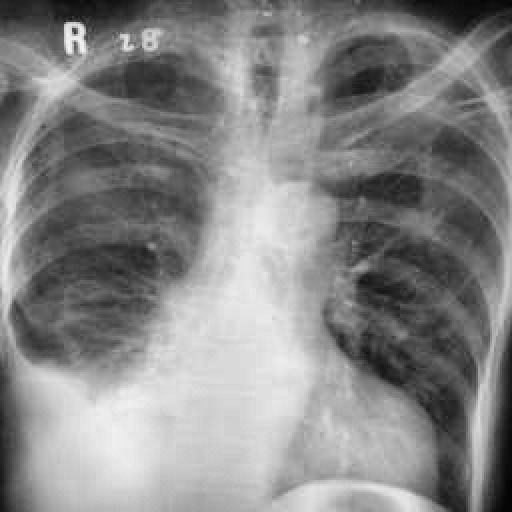
Finding: TUBERCULOSIS